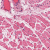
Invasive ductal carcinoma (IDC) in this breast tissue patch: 0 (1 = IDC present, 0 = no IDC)